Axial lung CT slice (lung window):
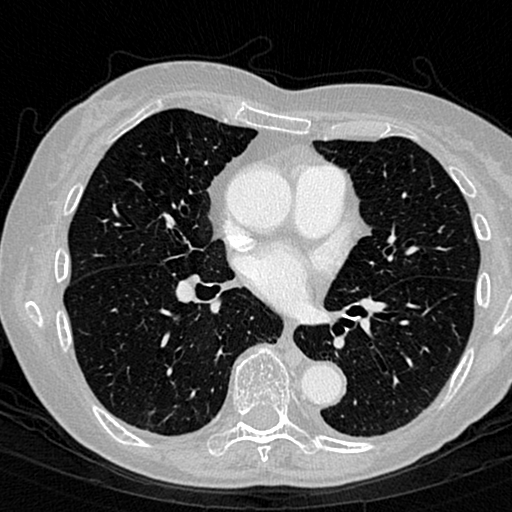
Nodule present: no